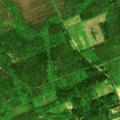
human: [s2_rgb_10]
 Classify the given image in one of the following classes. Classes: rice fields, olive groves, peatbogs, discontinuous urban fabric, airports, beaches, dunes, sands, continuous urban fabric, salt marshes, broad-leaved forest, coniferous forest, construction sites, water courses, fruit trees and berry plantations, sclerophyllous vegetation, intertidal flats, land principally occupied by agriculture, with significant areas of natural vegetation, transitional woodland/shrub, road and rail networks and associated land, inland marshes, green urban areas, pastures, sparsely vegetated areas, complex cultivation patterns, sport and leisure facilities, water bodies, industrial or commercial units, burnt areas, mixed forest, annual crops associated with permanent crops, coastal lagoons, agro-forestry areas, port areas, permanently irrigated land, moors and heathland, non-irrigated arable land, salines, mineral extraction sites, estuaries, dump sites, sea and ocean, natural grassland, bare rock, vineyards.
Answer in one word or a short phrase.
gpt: coniferous forest, mixed forest